Question:
How do I make a gradient image in Android, like this photo?
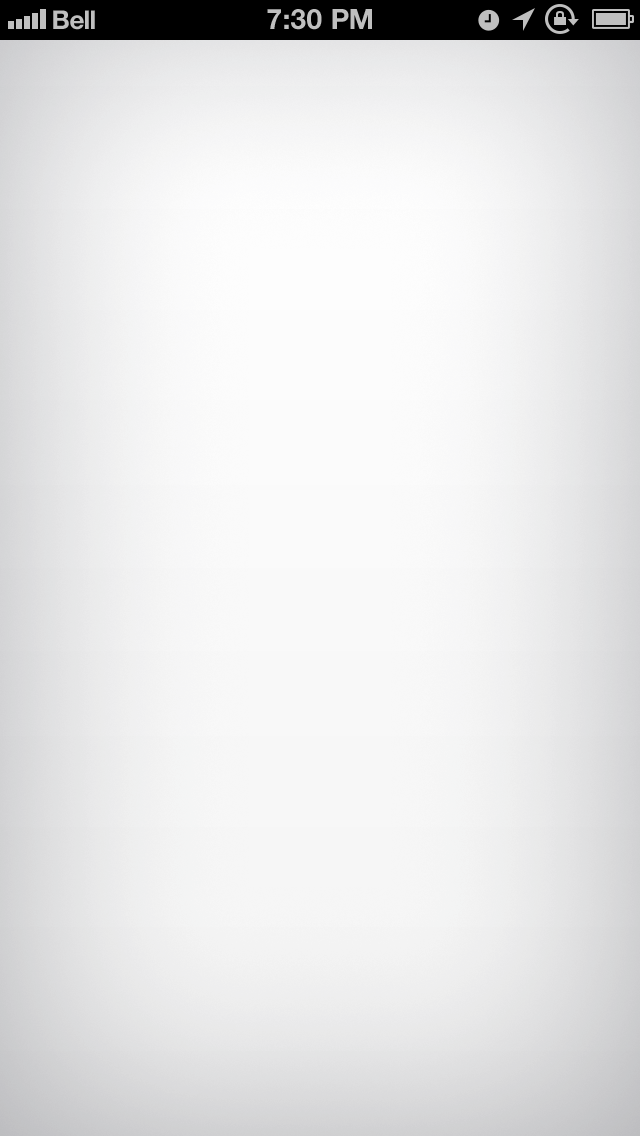
Answer: I tried this, Hope it will work for you
'''
<shape xmlns:android="http://schemas.android.com/apk/res/android"
android:shape="rectangle">
<gradient android:type="radial" android:gradientRadius="250"
android:startColor="#E9E9E9" android:endColor="#D4D4D4" />
</shape>
'''